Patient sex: F
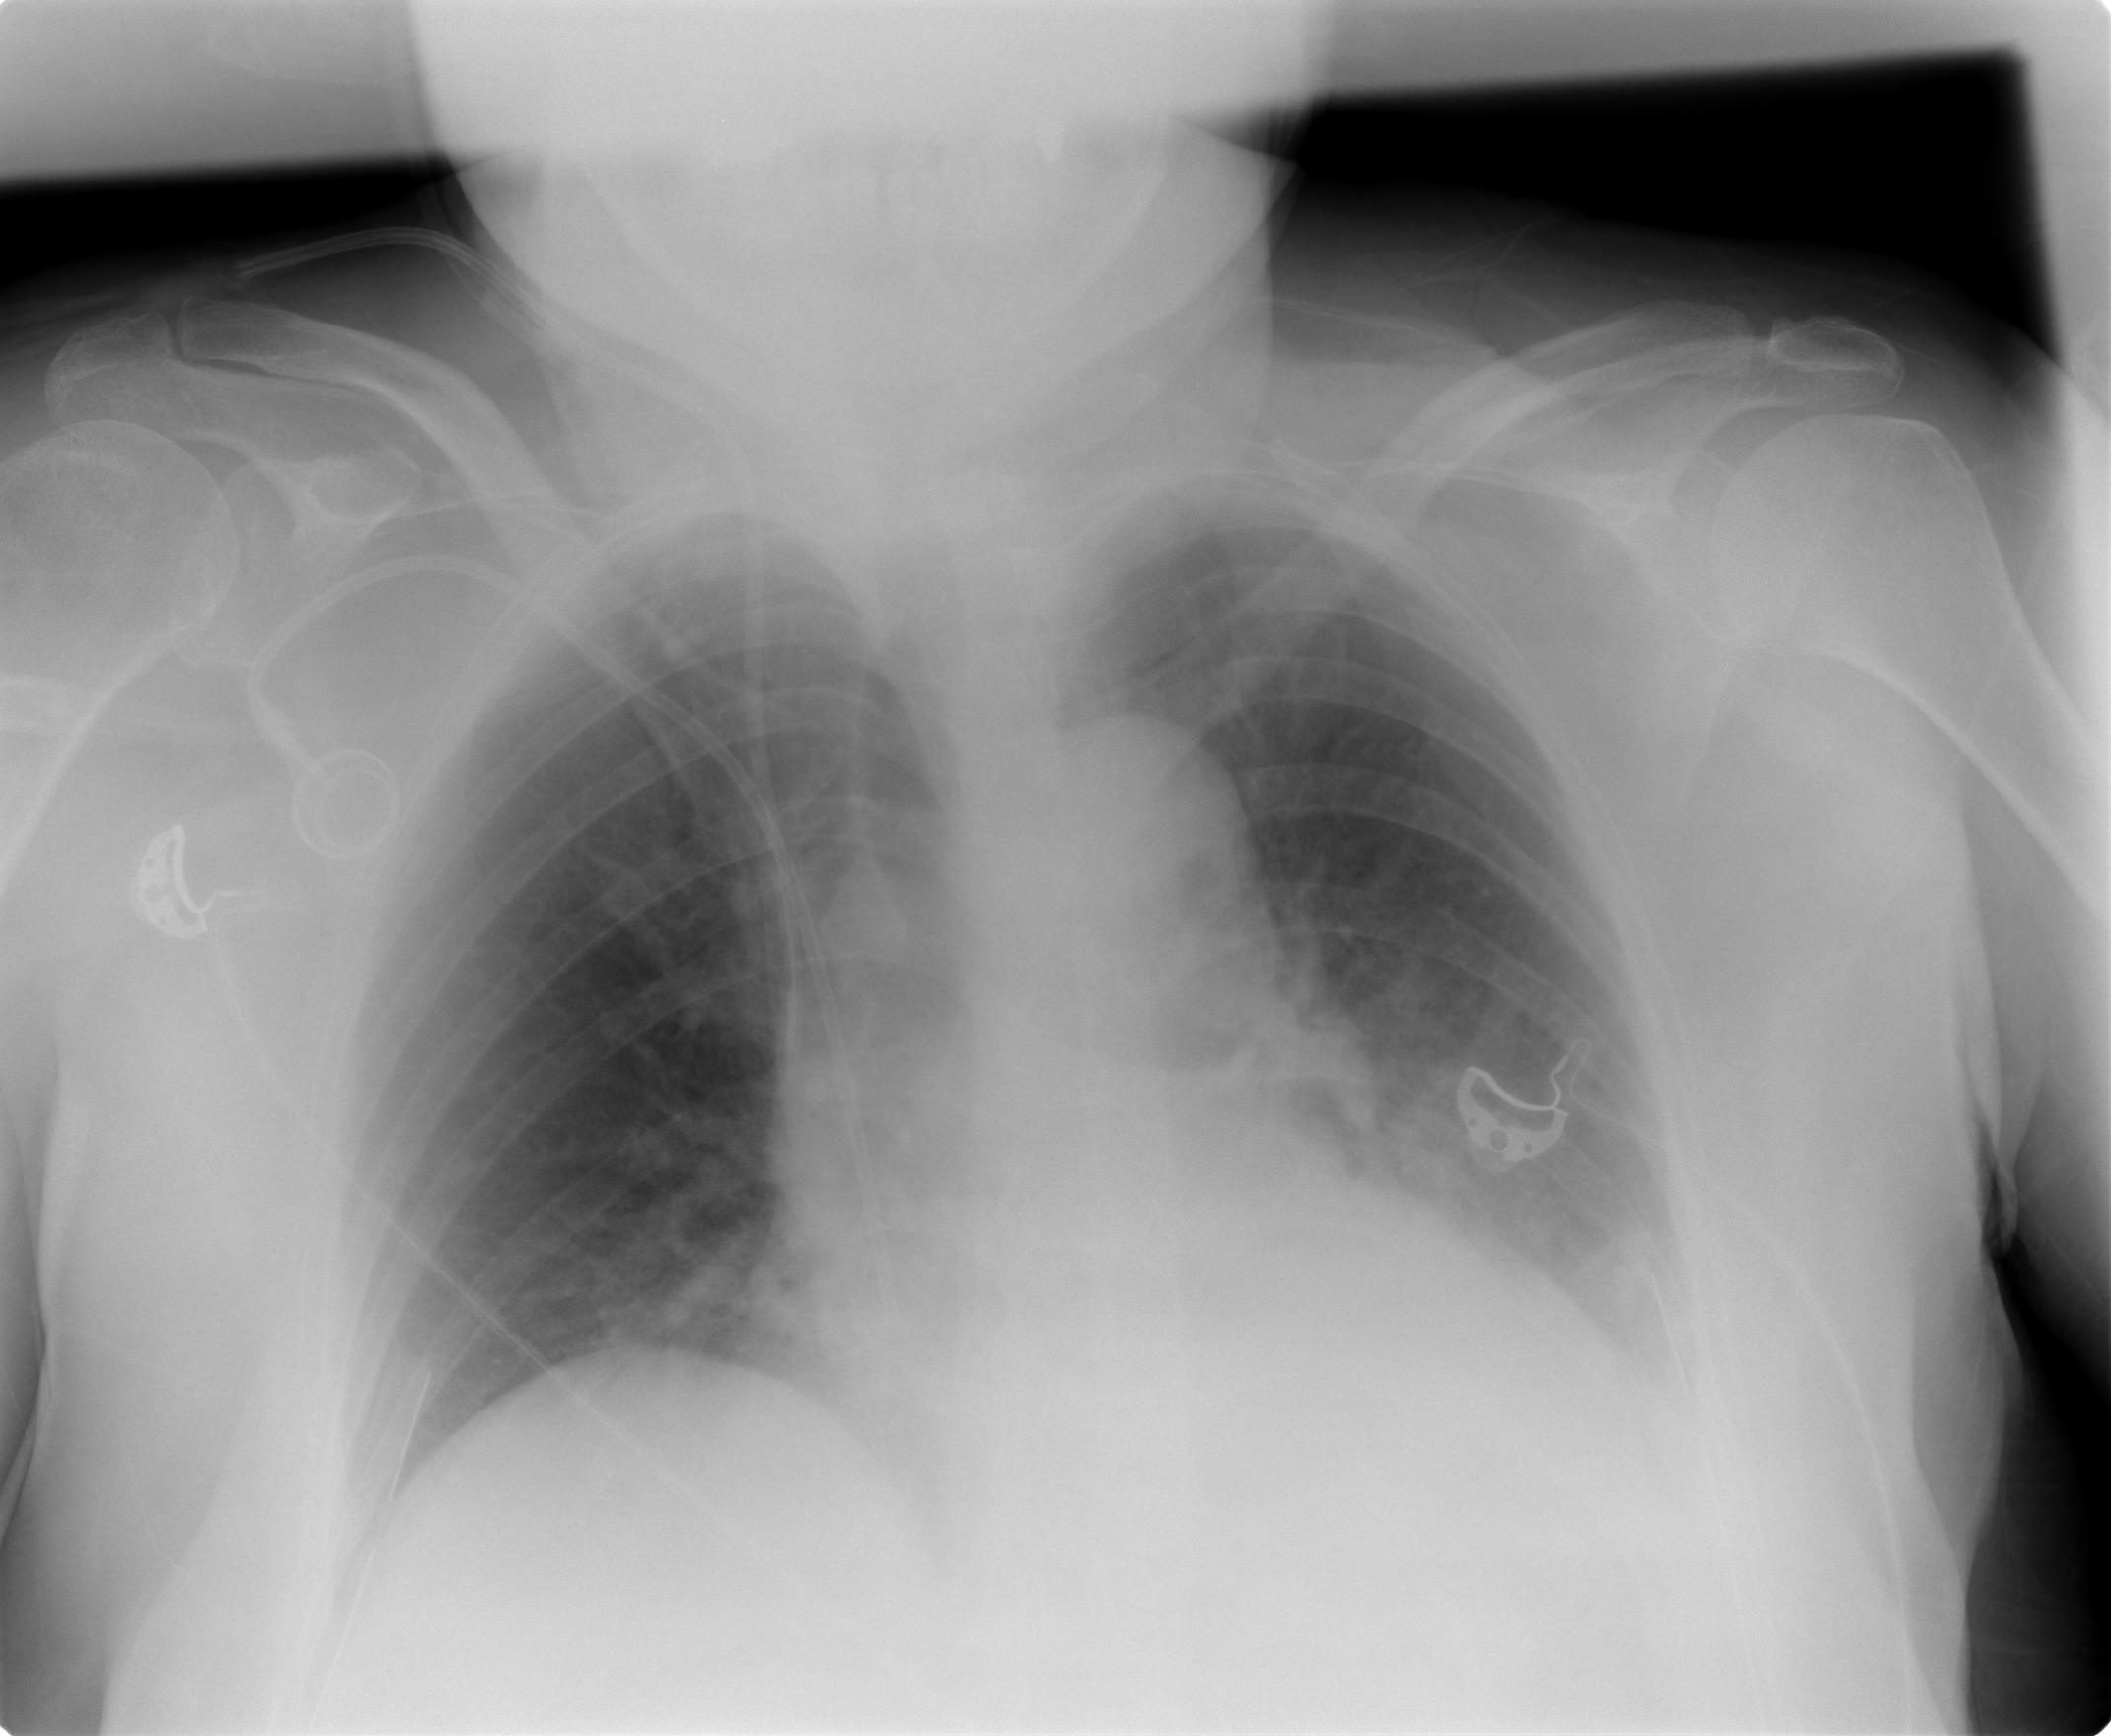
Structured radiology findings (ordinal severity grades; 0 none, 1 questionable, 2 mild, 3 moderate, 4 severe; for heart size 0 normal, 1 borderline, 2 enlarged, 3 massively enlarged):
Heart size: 2
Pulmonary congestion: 0
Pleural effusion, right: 0
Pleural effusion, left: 2
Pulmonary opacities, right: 0
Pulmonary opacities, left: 0
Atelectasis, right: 0
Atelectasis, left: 2